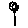
Label: flower